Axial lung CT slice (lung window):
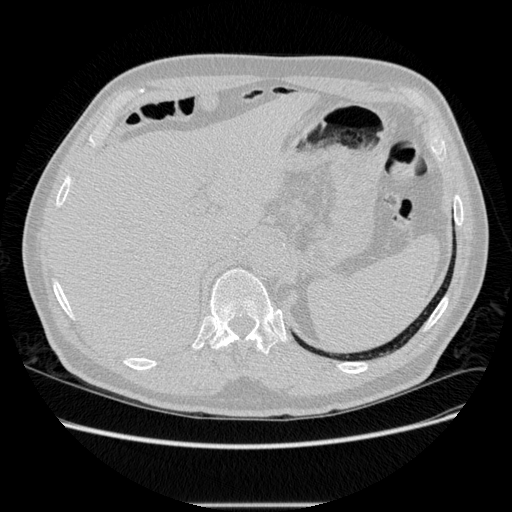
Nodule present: no